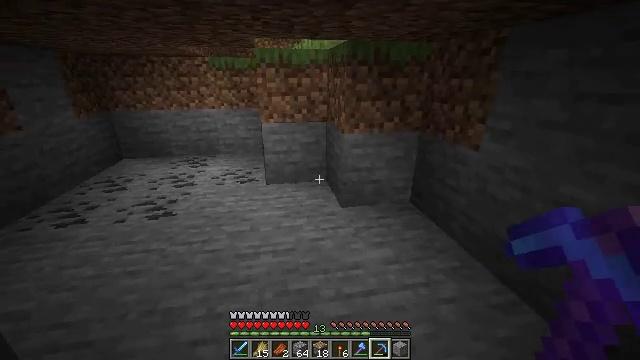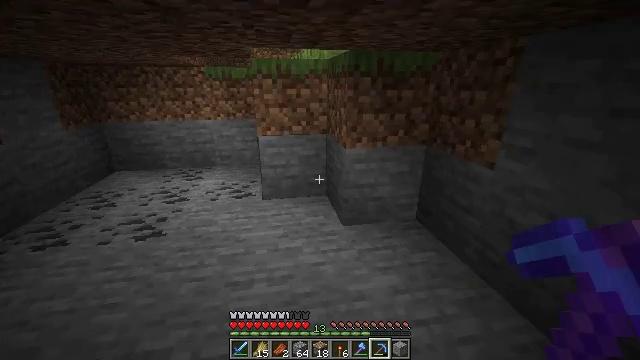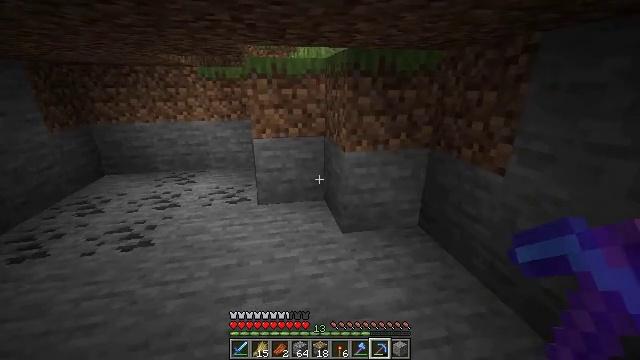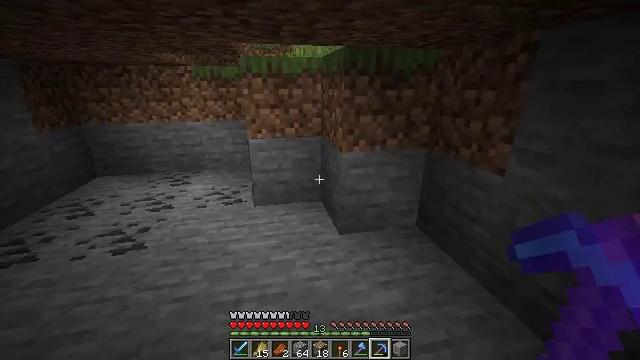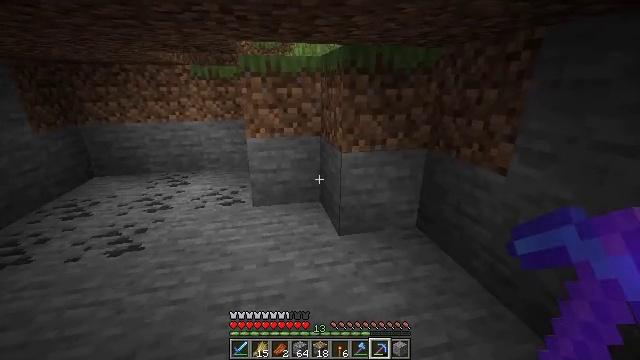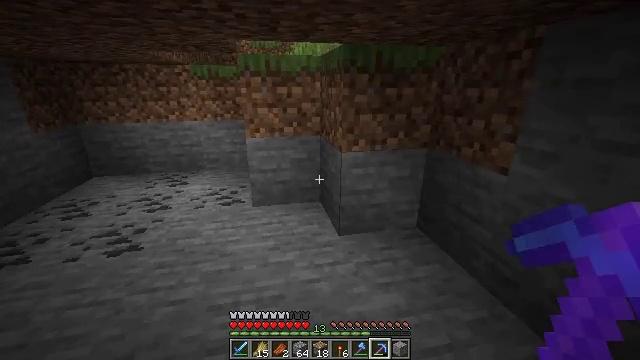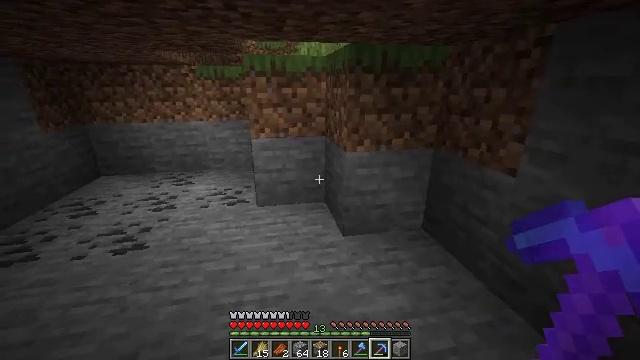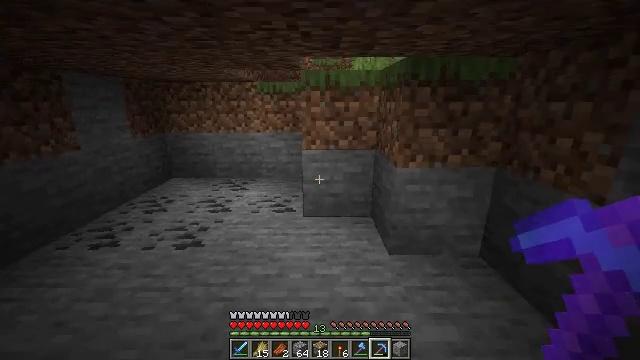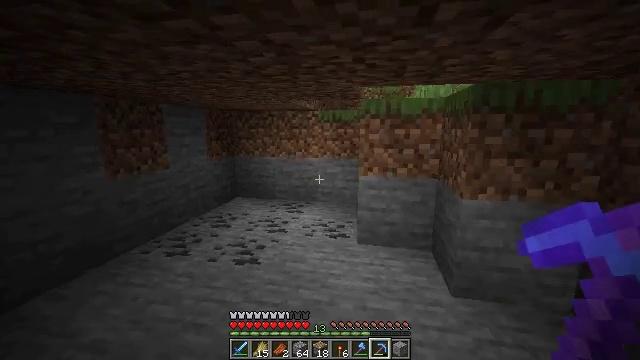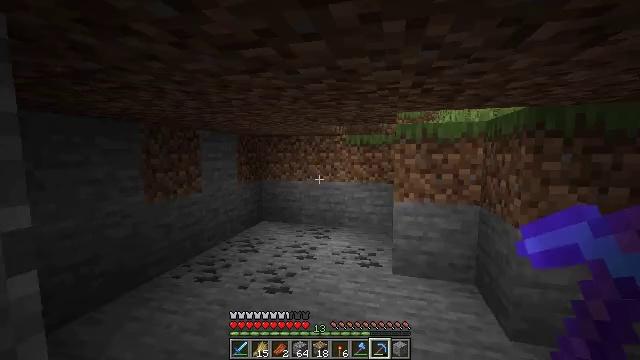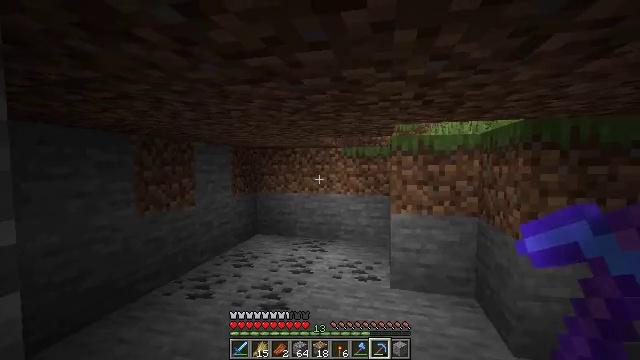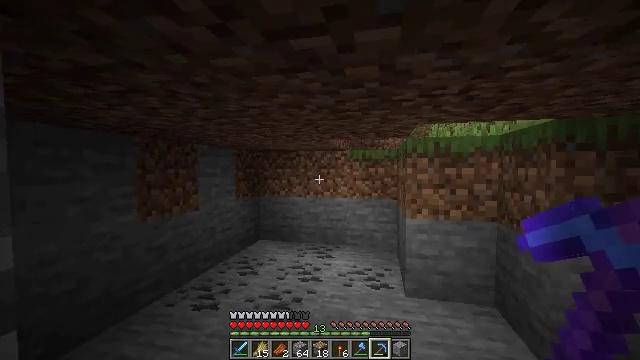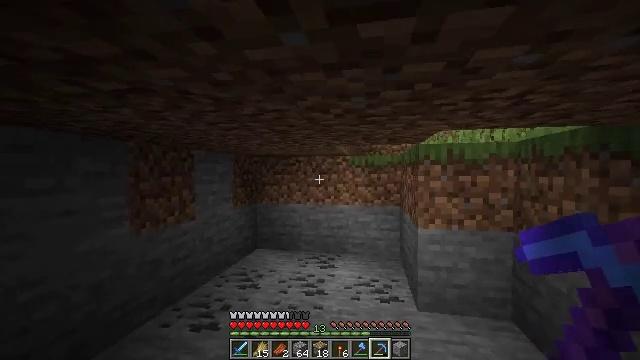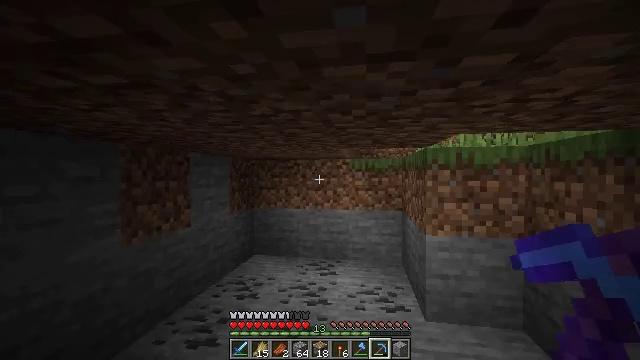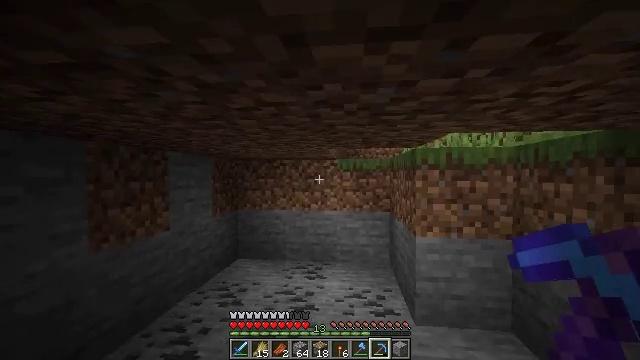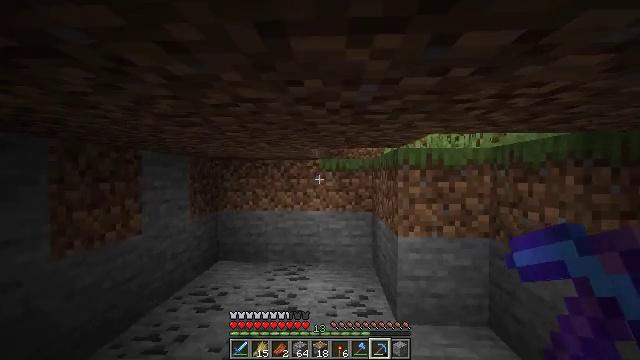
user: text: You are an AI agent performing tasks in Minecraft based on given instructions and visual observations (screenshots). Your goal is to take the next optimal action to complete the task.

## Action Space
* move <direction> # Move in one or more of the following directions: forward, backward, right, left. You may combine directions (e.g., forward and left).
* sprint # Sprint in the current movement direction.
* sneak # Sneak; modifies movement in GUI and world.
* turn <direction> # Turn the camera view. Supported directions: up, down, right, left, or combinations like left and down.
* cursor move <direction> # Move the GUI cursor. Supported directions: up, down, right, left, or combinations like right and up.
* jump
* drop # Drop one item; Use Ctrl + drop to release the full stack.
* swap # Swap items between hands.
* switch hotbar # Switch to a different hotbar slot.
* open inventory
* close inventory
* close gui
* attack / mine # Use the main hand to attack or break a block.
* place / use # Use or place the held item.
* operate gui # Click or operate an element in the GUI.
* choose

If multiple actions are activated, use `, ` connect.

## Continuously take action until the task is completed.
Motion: motion action
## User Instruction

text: Collect the grass block using a shovel.
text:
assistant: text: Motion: move forward, turn up
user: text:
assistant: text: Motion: no_op
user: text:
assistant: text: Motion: no_op
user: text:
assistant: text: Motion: no_op
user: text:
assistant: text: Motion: no_op
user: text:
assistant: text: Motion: turn left
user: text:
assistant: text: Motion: turn left and up
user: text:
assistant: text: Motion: move left, turn left and up
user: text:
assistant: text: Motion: move forward and move left, turn left and up
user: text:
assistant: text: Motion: move forward and move left, turn right and up
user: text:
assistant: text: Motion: move forward and move left
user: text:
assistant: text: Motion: move forward and move left, turn right and up
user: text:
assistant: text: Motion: move forward and move left, turn right
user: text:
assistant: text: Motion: move forward and move left, turn right
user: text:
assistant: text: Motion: move forward and move left, turn right
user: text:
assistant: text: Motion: move forward and move left, turn right
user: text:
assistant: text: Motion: move forward and move left, turn right
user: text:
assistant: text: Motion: move forward and move left, turn right
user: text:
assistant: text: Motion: move forward and move left, turn right
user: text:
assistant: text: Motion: move forward and move left, turn right
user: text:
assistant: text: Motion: move forward and move left
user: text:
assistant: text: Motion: move forward and move left
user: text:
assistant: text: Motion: move forward and move left
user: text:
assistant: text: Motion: move forward and move left
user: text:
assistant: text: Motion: move forward and move left
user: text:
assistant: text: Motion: move forward and move left
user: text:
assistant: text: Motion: move forward
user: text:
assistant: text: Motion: move forward
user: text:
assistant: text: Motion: no_op
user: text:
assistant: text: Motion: turn right, attack / mine